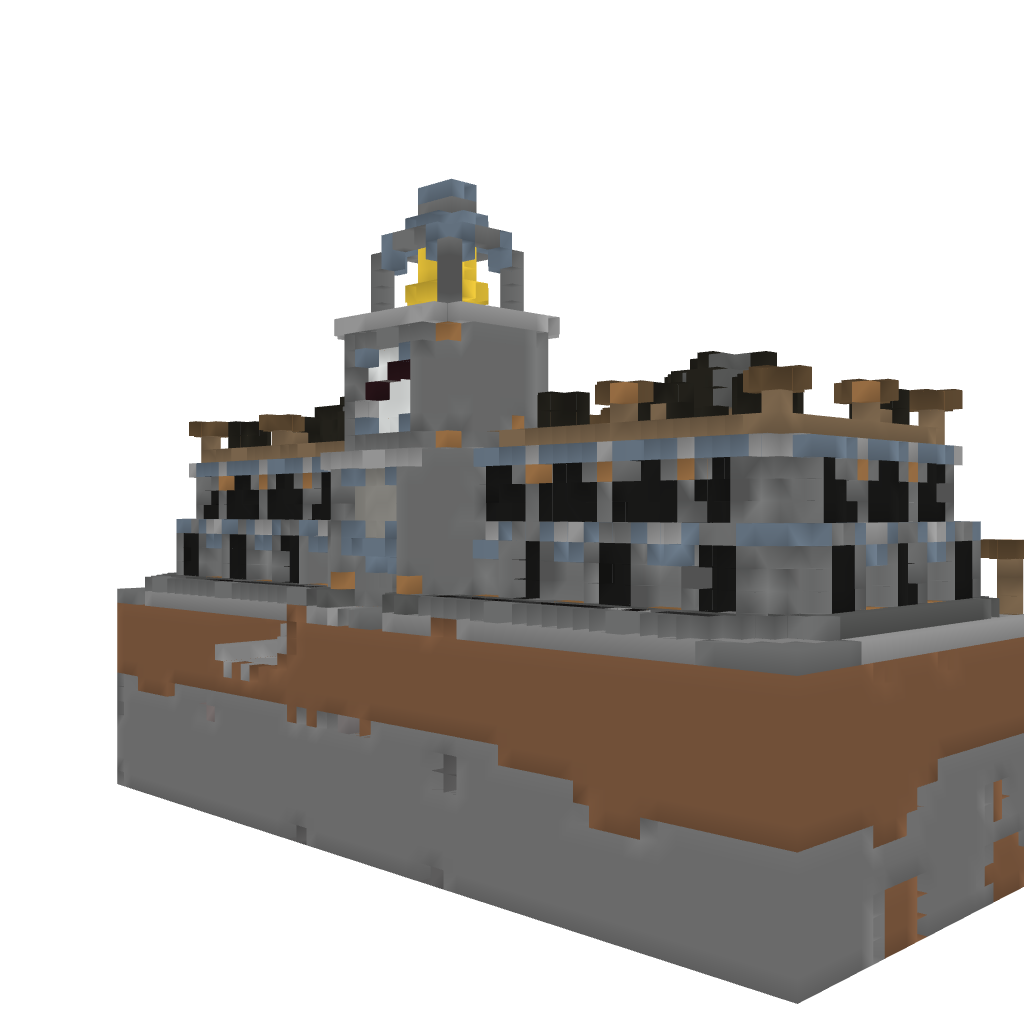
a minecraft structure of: town hall